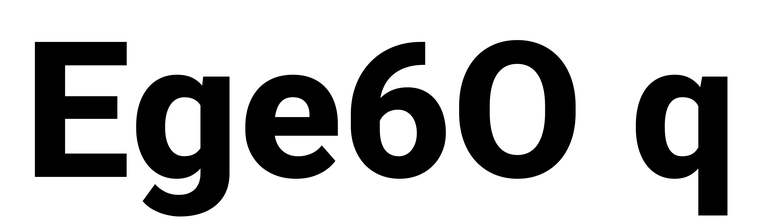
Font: Roboto_ExtraBold